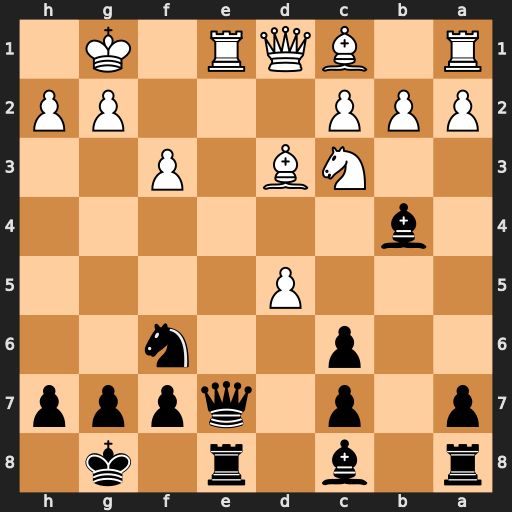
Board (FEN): r1b1r1k1/p1p1qppp/2p2n2/3P4/1b6/2NB1P2/PPP3PP/R1BQR1K1
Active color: b
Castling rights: -
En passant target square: -
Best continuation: Qxe1+ Qxe1 Rxe1+